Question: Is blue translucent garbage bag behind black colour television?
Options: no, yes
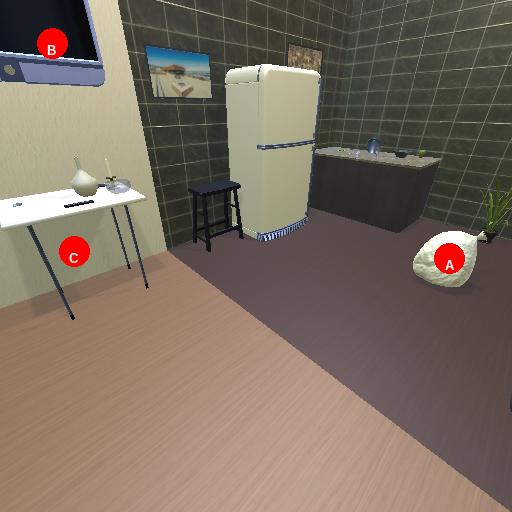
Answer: no